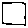
Label: square